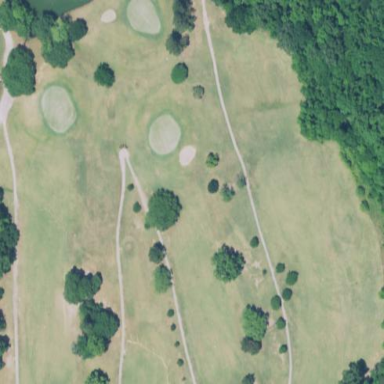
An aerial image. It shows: Grassy area designated as golf fairway.